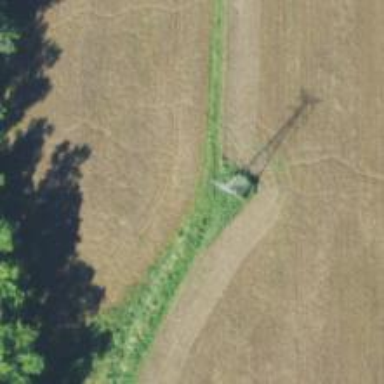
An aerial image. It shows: Lattice structure tower used for power transmission.